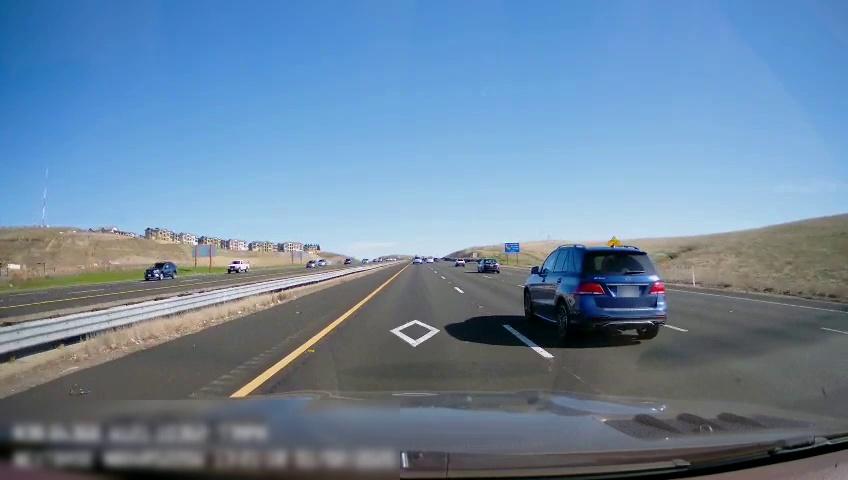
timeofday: Day
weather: Sunny
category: Drivable Space
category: Drivable Space
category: Vehicles | Car
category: Vehicles | Car
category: Vehicles | SUV
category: Vehicles | SUV
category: Vehicles | SUV
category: Vehicles | Truck
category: Vehicles | Car
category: Vehicles | Car
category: Lanes | Current Lane
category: Lanes | Current Lane
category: Lanes | Alternate Lane
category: Lanes | Alternate Lane
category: Lanes | Alternate Lane
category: Lanes | Opposite Lane
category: Lanes | Opposite Lane
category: Lanes | Opposite Lane